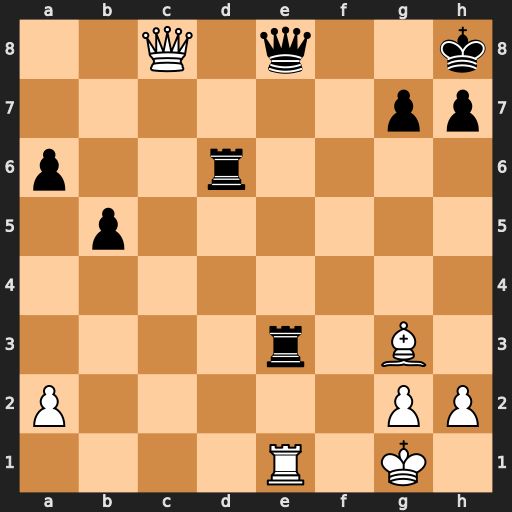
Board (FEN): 2Q1q2k/6pp/p2r4/1p6/8/4r1B1/P5PP/4R1K1
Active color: w
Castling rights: -
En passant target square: -
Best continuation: Qxe8+ Rxe8 Rxe8#